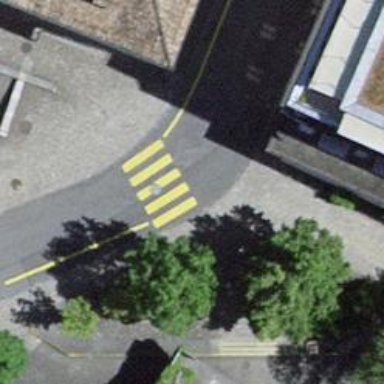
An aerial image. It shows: Pedestrian crossing with zebra markings on the footway.